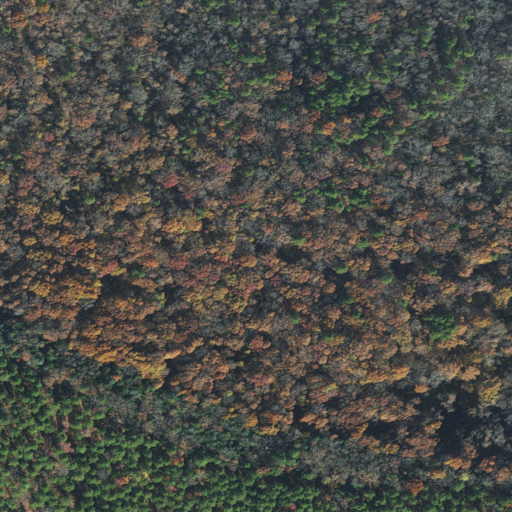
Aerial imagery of cliff(s) in Arkansas named North Bluff containing deciduous forest, mixed forest, and evergreen forest